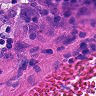
Metastatic tissue present: yes